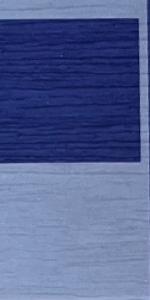
Label: Empty